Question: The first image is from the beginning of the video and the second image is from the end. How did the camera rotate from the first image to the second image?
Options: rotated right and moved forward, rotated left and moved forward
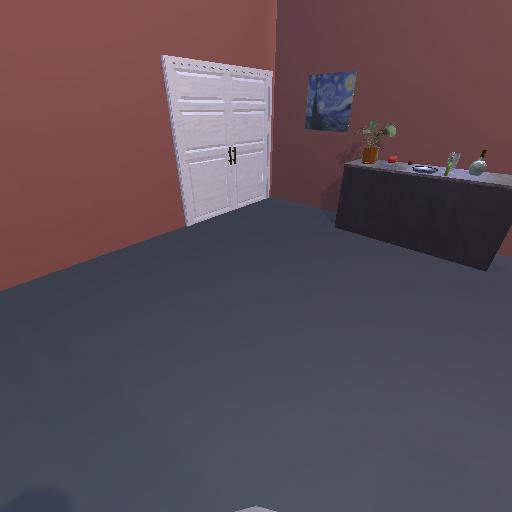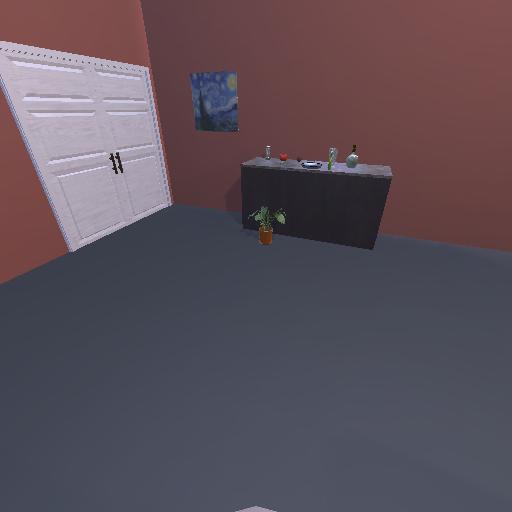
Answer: rotated right and moved forward